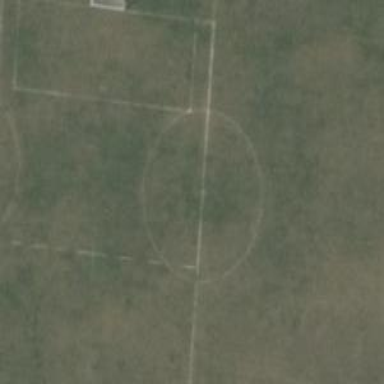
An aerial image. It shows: Soccer pitch designated for leisure and sports activities.